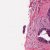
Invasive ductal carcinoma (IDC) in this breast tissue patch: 0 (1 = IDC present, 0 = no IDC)